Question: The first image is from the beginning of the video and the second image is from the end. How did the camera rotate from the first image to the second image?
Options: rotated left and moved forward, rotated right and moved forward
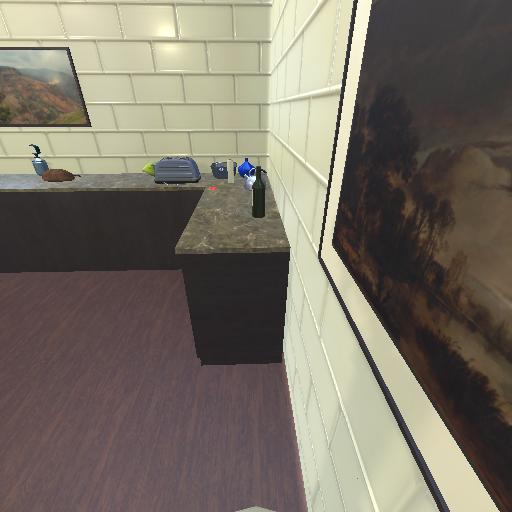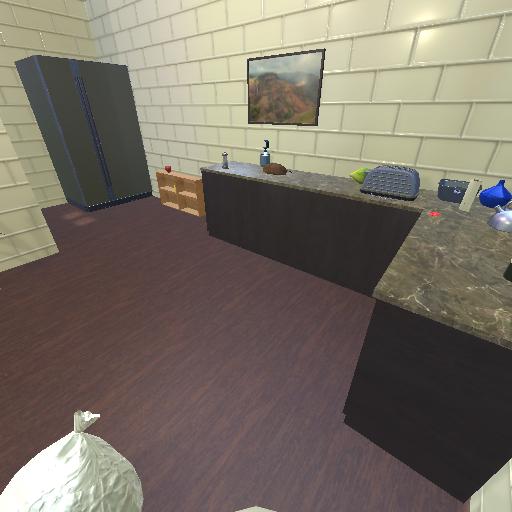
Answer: rotated left and moved forward